Question: I'm new in python and I want do something simple, but it is not working.
How can I, for example, in a while loop do something in multiple lines?
'''
i=0
while i < 2:
print i
i += 1
'''
This is not working! When I put enter after 'print i' it executed my code, and returns some errors
I'm using Python 2.7.

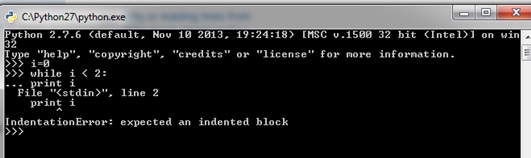
Answer: You didn't indent 'print i'.
'''
while i < 2:
print i
...
'''
won't work.
'''
while i < 2:
print i
...
'''
will. In many languages whitespace (including indentation) doesn't matter - you can have whatever spaces/tabs/newlines you want without it affecting how the code is interpreted. This is not the case with Python though - indentation matters. As Gary Walker mentioned in his answer, you can also have a problem when you mix tabs and spaces - it can't just look like the indentation is the same, you need to have the same number of spaces/tabs each time.